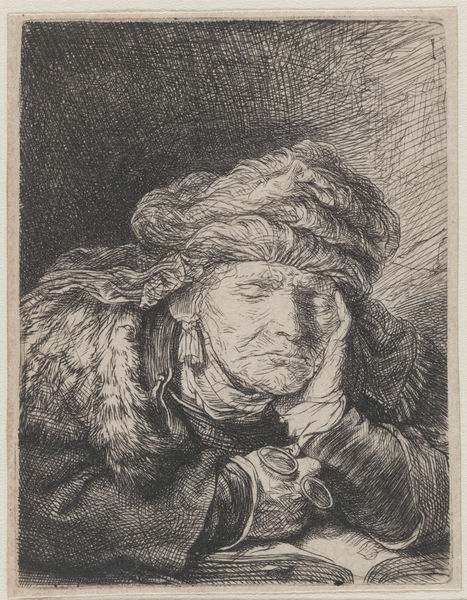
Titel: Slapende oude vrouw
Künstler: Rembrandt Harmensz. van Rijn
Standort: Amsterdam
Institution: Rijksmuseum
Schlagwörter: dunkel, hand, kopf, mann, schlaf, frau, grau, haar, hut, mund, skizze, weiss, zeichnung, tuch, alt, kappe, mütze, augen, falten, gesicht, pelz, rembrandt, hände, portrait, porträt, mantel, perücke, schlafend, greis, buch, druck, schraffur, radierung, stich, schwarzweiß, brille, pelzkragen, müde, stützend, licht und schatten, erschöpft